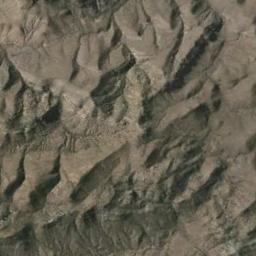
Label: mountain